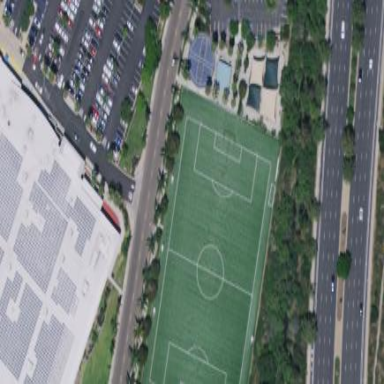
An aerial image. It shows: Grass pitch used for soccer.